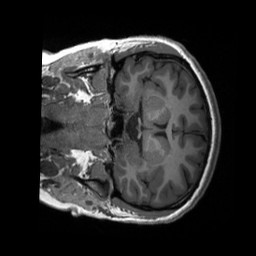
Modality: T1w
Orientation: coronal
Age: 16
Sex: female
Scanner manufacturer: siemens
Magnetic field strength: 3 T
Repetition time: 2.3 s
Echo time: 0.00232 s